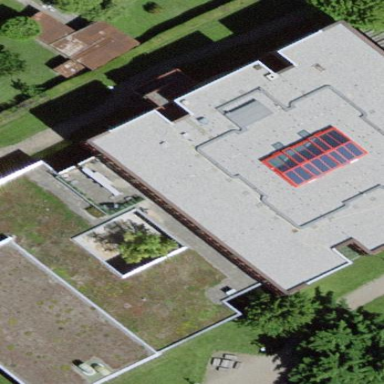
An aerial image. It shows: School building.